Question: Background:
The company I work for has a regular SharePoint list with a custom ContentType (that does not inherit from a calendar list item) that it uses for Events. It then shows these using a calendar view. Seems simple enough.
We have the need to allow the user to choose a timezone for the event (different from their regional setting) that they are adding and to add the information to sharepoint such that it will show the correct time for each user looking at it world wide (based on their regional setting of course).
I added a list to SharePoint that is used to lookup SystemTimeZones (basically a SharePoint List representation of TimeZoneInfo.GetSystemTimeZones())
'''
SPList timeZonesList = thisWeb.Lists.TryGetList("SystemTimeZones");
if(timeZonesList == null)
{
string title = "SystemTimeZones";
string description = "SharePoint List representation of TimeZoneInfo.GetSystemTimeZones() used for lookup.";
Guid newListId = thisWeb.Lists.Add(title, description, SPListTemplateType.GenericList);
timeZonesList = thisWeb.Lists.GetList(newListId, true);
timeZonesList.Fields.Add("SystemTimeZoneId", SPFieldType.Text, true);
timeZonesList.Fields.Add("SystemTimeZoneName", SPFieldType.Text, true);
SPView defaultTimeZonesView = timeZonesList.DefaultView;
defaultTimeZonesView.ViewFields.Add("SystemTimeZoneId");
defaultTimeZonesView.ViewFields.Add("SystemTimeZoneName");
defaultTimeZonesView.Update();
foreach (TimeZoneInfo timeZone in TimeZoneInfo.GetSystemTimeZones())
{
SPListItem temp = timeZonesList.AddItem();
temp["SystemTimeZoneId"] = timeZone.Id;
temp["SystemTimeZoneName"] = timeZone.DisplayName;
temp.Update();
}
}
'''
I'm using this list for the lookup item for EventTimeZone in my custom add and edit forms for this list. The forms are direct copies of what SharePoint Designer would create (in that they are using the SharePoint:FormField's) they are just in Visual Studio bc I needed code-behind. I wanted to allow the users to see the events in their Regional TimeZone however when they edit them I wanted to show them in the TimeZone they were entered. (IE my regional timezone is Central so when I look at a Mountain meeting it will show me 10-11am but when I edit that same meeting it will say it is 9-10am). So on page load of edit I adjust the times:
'''
SPListItem thisEvent = eventsList.GetItemById(savebutton1.ItemId);
if (thisEvent != null)
{
bool isAllDayEvent = false;
if (thisEvent["fAllDayEvent"] != null)
{
isAllDayEvent = (bool)thisEvent["fAllDayEvent"];
}
if (!isAllDayEvent)
{
SPFieldLookupValue lookupValue = new SPFieldLookupValue(thisEvent["Event Time Zone"].ToString());
TimeZoneInfo eventTimeZone = GetEventTimeZoneByListItemId(lookupValue.LookupId, rootWeb);
SPTimeZone regionalTimeZone = GetRegionalTimeZone(rootWeb);
DateTime regionalStartDateTime = Convert.ToDateTime(thisEvent["StartDate"]);
DateTime originalStartDateTime = TimeZoneInfo.ConvertTimeFromUtc(regionalTimeZone.LocalTimeToUTC(regionalStartDateTime), eventTimeZone);
ff3.ListItemFieldValue = originalStartDateTime;
DateTime regionalEndDateTime = Convert.ToDateTime(thisEvent["EndDate"]);
DateTime originalEndDateTime = TimeZoneInfo.ConvertTimeFromUtc(regionalTimeZone.LocalTimeToUTC(regionalEndDateTime), eventTimeZone);
ff4.ListItemFieldValue = originalEndDateTime;
}
else
{
// for some reason with all day events, sharepoint saves them
// as the previous day 6pm. but when they show up to any user
// they will show as 12am to 1159pm and show up correctly on the calendar
// HOWEVER, when it comes to edit, the start date isn't corrected on the
// form, so continuing to save without fixing it will continue to decrease
// the start date/time by one day
DateTime regionalStartDateTime = Convert.ToDateTime(thisEvent["StartDate"]);
ff3.ListItemFieldValue = regionalStartDateTime.AddDays(1);
}
'''
All day events were strange but I was able to make it work by just writing test cases and see what happened (as you can see from my comments).
Then I tie into the list event receivers ItemAdded and ItemUpdated to "fix" the times since SharePoint is going to save them based on the user's regional setting and not the timezone the user chose. (Of course I'm slightly new to SharePoint -- not c# -- so I may have very much over complicated this, but I have been able to fine little documentation online). In the end I end up setting:
'''
addedItem["StartDate"] = regionalTimeZone.UTCToLocalTime(correctedEventStart.ToUniversalTime());
addedItem["EndDate"] = regionalTimeZone.UTCToLocalTime(correctedEventEnd.ToUniversalTime()); TADA!! It saves and display perfectly! I was so excited! Until... I tried to save a recurring event. All of my recurring events save wonderfully, it's not the recurring part that's messed up. For some reason, after I change the StartDate and EndDate on a recurring event and call addedItem.Update() it is recalculating the "Duration" as if it is a single even instead of a recurring event. Example: I have an event that happens for a week daily from 9-10. When I first enter ItemAdded my Duration is 3600 (1 hour) as it should be bc Duration is treated differently for recurring events. However after I adjust the times and call Update() the duration spans the entire week :( If I manually set the Duration:
if (isRecurrence)
{
addedItem["Duration"] = (correctedEventEnd.TimeOfDay - correctedEventStart.TimeOfDay).TotalSeconds;
}
'''
It still gets reset on Update(). So when you view the recurring item in a Calendar View the item spans the entire week instead of showing once a day.
I have all but pulled my hair out trying to figure this out. Any guidance would be wonderful. I understand Duration is a calculated field but I can't understand why calling listItem.Update() would ignore the fact that it is indeed properly marked as a recurring event and not calculate the Duration correctly. This honestly seems like a bug with SP 2010.
Thanks in advance!
**
## EDIT: Additional info after comments below...
**
This SharePoint env has a server in pacific time and users across all US TimeZones, London, Tokyo, Abu Dabi, etc. Users in one timezone need to be able to create events in other timezones. Since nothing in the user's profile (for us anyway) will tell us what timezone they would like to see everything in, we added code to our master page to look at the local machine's timezone and always set their regional setting accordingly.
: I am in Nashville and I want to create an event that will happen in LA:
The data in ItemAdded shows that StartDate is what I entered 9am. So I'm creating a date that has PST at the end of it:
'''
DateTime correctedEventStart = DateTime.Parse(addedItem["StartDate"] + " " + eventTimeZone.GetUtcOffset(DateTime.UtcNow).Hours + ":" + eventTimeZone.GetUtcOffset(DateTime.UtcNow).Minutes);
DateTime correctedEventEnd = DateTime.Parse(addedItem["EndDate"] + " " + eventTimeZone.GetUtcOffset(DateTime.UtcNow).Hours + ":" + eventTimeZone.GetUtcOffset(DateTime.UtcNow).Minutes);
'''
Then to "trick" SharePoint I'm converting that PST time into the users regional time (so the user doesn't have to know anything about their regional setting nor do they have to think). So 9am PST is 7am CST (bc that's what SharePoint expects the time to be in since that's my regional setting). Here's the converstion from the correct time+timezone to the user regional timezone:
'''
addedItem["StartDate"] = regionalTimeZone.UTCToLocalTime(correctedEventStart.ToUniversalTime());
addedItem["EndDate"] = regionalTimeZone.UTCToLocalTime(correctedEventEnd.ToUniversalTime());
'''
I don't know if this makes sense to anyone outside of my world. But SharePoint obviously expects the times to be in the user's regional (or the web's) timezone. That's obvious my from unit testing. If there is an OOB way for me to allow a user in Central Time to create a meeting from 9-10am Pacific Time in a custom list I would LOVE to be able to use that. But I haven't been able to find anything.
Again, all of this works great... until you come to Recurring Events. And actually it works for recurring events until you try to view said event in a Calendar View. Then it looks like this:

Notice that "Recurring 8" is recurring the way it's supposed to, daily for 2 instances. However, the "span" or "duration" of the recurrence is 2 days rather than 1 hour. Where as "Recurring 15" shows correctly. The only difference in field values between the two when output to debug is the "Duration" field. Recurring 8 had it's start and end date's updated in ItemAdded and Recurring 15 went through ItemAdded but the ListItem.Update() was commented out. Per documentation SharePoint is supposed to calculate Duration differently for recurring items than it does for single items. The fact that the start and end dates are changed using the object model should not negate that.
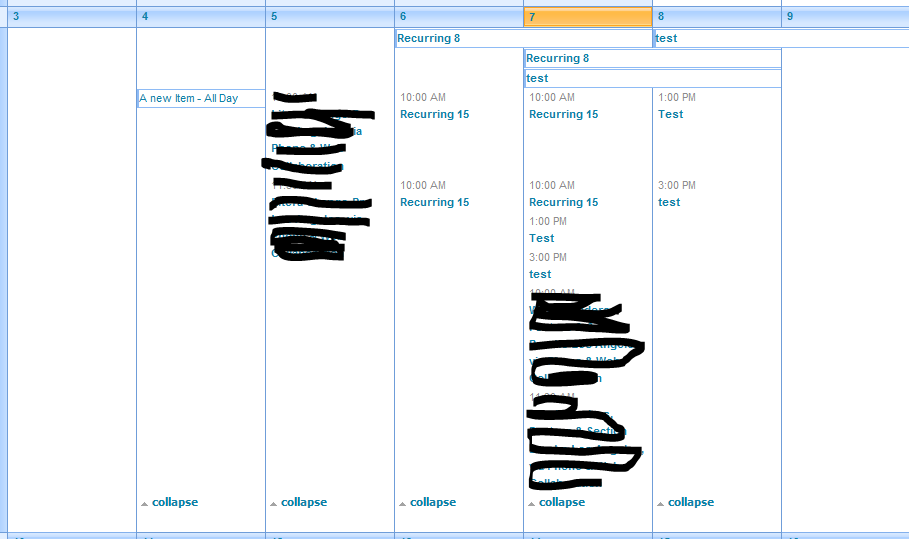
Answer: Ok, so the way I ended up handling this is as follows. I decided to back out of the list event receiver because it really does appear to be a SharePoint bug in the recalculation of Duration for recurring events now working correctly. I opted to tie into the save event on the form and changing the values before they are even sent. This seems to work so far in all scenarios. All of my math is the same as before. So in my New2.aspx (new item form for this list)
'''
protected override void OnInit(EventArgs e)
{
base.OnInit(e);
if ((SPContext.Current.FormContext.FormMode == SPControlMode.New) || (SPContext.Current.FormContext.FormMode == SPControlMode.Edit))
{
SPContext.Current.FormContext.OnSaveHandler += new EventHandler(SaveHandler);
}
}
protected void SaveHandler(object sender, EventArgs e)
{
Page.Validate();
if (Page.IsValid)
{
// fix times
SPFieldLookupValue lookupValue = new SPFieldLookupValue(ff5.Value.ToString());
TimeZoneInfo eventTimeZone = GetEventTimeZoneByListItemId(lookupValue.LookupId, SPContext.Current.Web);
SPTimeZone regionalTimeZone = GetRegionalTimeZone(SPContext.Current.Web);
bool isAllDayEvent = Convert.ToBoolean(ff6.Value);
bool isRecurrence = Convert.ToBoolean(ff11.Value);
DateTime correctedEventStart = DateTime.MinValue;
DateTime correctedEventEnd = DateTime.MinValue;
if (!isAllDayEvent && eventTimeZone != null && regionalTimeZone != null)
{
correctedEventStart = DateTime.Parse(ff3.Value.ToString() + " " + eventTimeZone.GetUtcOffset(DateTime.UtcNow).Hours + ":" + eventTimeZone.GetUtcOffset(DateTime.UtcNow).Minutes);
correctedEventEnd = DateTime.Parse(ff4.Value.ToString() + " " + eventTimeZone.GetUtcOffset(DateTime.UtcNow).Hours + ":" + eventTimeZone.GetUtcOffset(DateTime.UtcNow).Minutes);
ff3.ItemFieldValue = regionalTimeZone.UTCToLocalTime(correctedEventStart.ToUniversalTime());
ff4.ItemFieldValue = regionalTimeZone.UTCToLocalTime(correctedEventEnd.ToUniversalTime());
}
SPContext.Current.ListItem.Update();
}
}
'''
This updates the times as my previous approach does but it will also calculate the duration correctly.
SharePoint handles displaying the correct time based on the user's regional settings (or web if the user hasn't set it) and displaying the correct times in calendar views. I did have to change the Edit form to have the correct values on edit:
'''
protected void Page_Load(object sender, EventArgs e)
{
if (!Page.IsPostBack)
{
try
{
using (SPWeb rootWeb = SPContext.Current.Site.RootWeb)
{
SPList eventsList = rootWeb.Lists.TryGetList("Events");
if (eventsList != null)
{
SPListItem thisEvent = eventsList.GetItemById(savebutton1.ItemId);
if (thisEvent != null)
{
bool isAllDayEvent = false;
if (thisEvent["fAllDayEvent"] != null)
{
isAllDayEvent = (bool)thisEvent["fAllDayEvent"];
}
if (!isAllDayEvent)
{
SPFieldLookupValue lookupValue = new SPFieldLookupValue(thisEvent["Event Time Zone"].ToString());
TimeZoneInfo eventTimeZone = GetEventTimeZoneByListItemId(lookupValue.LookupId, rootWeb);
SPTimeZone regionalTimeZone = GetRegionalTimeZone(rootWeb);
DateTime regionalStartDateTime = Convert.ToDateTime(thisEvent["StartDate"]);
DateTime originalStartDateTime = TimeZoneInfo.ConvertTimeFromUtc(regionalTimeZone.LocalTimeToUTC(regionalStartDateTime), eventTimeZone);
ff3.ListItemFieldValue = originalStartDateTime;
DateTime regionalEndDateTime = Convert.ToDateTime(thisEvent["EndDate"]);
DateTime originalEndDateTime = TimeZoneInfo.ConvertTimeFromUtc(regionalTimeZone.LocalTimeToUTC(regionalEndDateTime), eventTimeZone);
ff4.ListItemFieldValue = originalEndDateTime;
}
else
{
// for some reason with all day events, sharepoint saves them
// as the previous day 6pm. but when they show up to any user
// they will show as 12am to 1159pm and show up correctly on the calendar
// HOWEVER, when it comes to edit, the start date isn't corrected on the
// form, so continuing to save without fixing it will continue to decrease
// the start date/time by one day
DateTime regionalStartDateTime = Convert.ToDateTime(thisEvent["StartDate"]);
ff3.ListItemFieldValue = regionalStartDateTime.AddDays(1);
}
}
}
}
}
catch (Exception ex)
{
DebugLogger.WriteLine(ex);
}
}
}
'''
The Edit form has the same OnInit and SaveHandler as New.